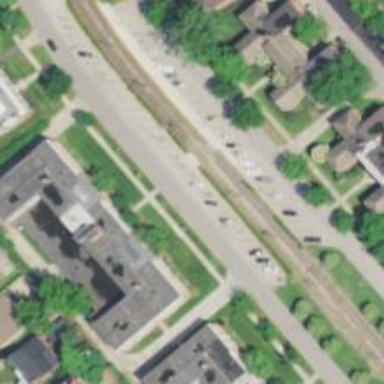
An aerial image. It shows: Railway crossing.